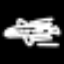
Label: airplane